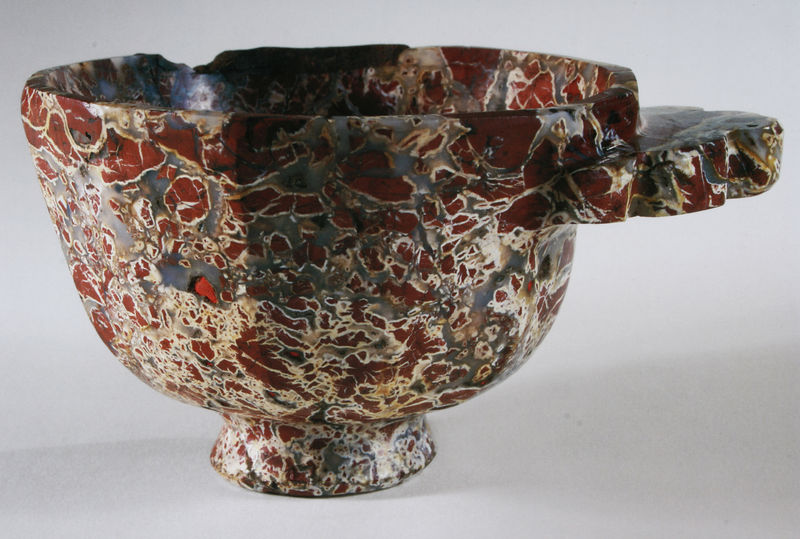
Titel: Griffschale
Standort: Wien
Institution: Kunsthistorisches Museum, Kunstkammer
Schlagwörter: blau, fuß, weiß, grün, braun, bunt, glas, grau, marmor, schwarz, rot, beige, muster, alt, trinken, schale, schüssel, silber, sockel, stein, kelch, rund, henkel, keramik, ton, vase, topf, farbig, schwan, farbe, tasse, poliert, marmoriert, foto, griff, masserung, becher, gefäß, eckig, macke, mosaik, rau, kaputt, maserung, antik, griechisch, ständer, ornamentik, email, glasur, töpferei, komisch, ausbruch, sprenkel, gral, scherben, töpfern, kerbe, scharte, ausgrabung, splitter, beschädigt, emaille, seltsam, halbedelstein, gemeisselt, absplitterung, stehfuß, behinder, pimme, llutscher, arschgeige, hengle